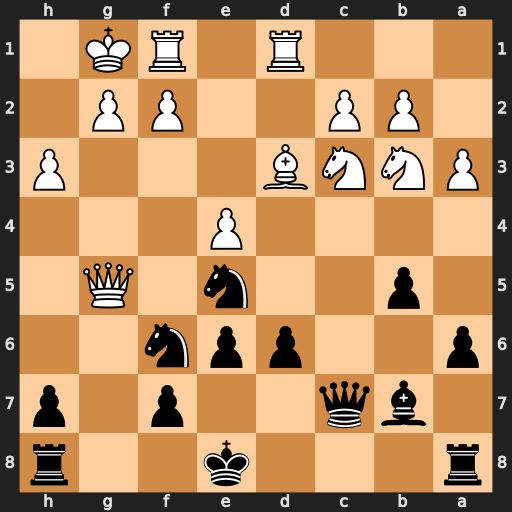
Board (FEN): r3k2r/1bq2p1p/p2ppn2/1p2n1Q1/4P3/PNNB3P/1PP2PP1/3R1RK1
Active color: b
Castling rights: kq
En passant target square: -
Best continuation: Nf3+ gxf3 Rg8 Qxg8+ Nxg8